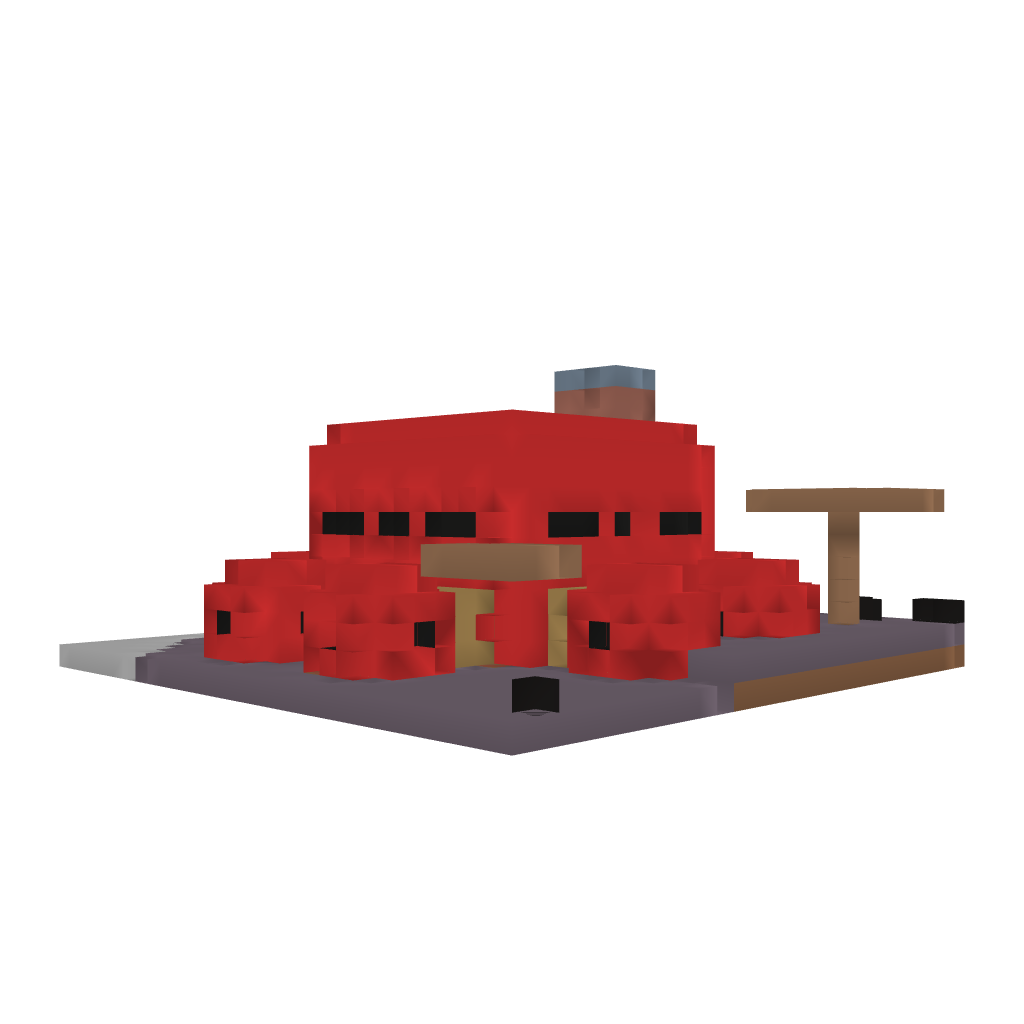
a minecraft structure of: Mushroom house 2